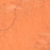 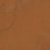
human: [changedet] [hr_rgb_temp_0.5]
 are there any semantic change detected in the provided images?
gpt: All remained the same.